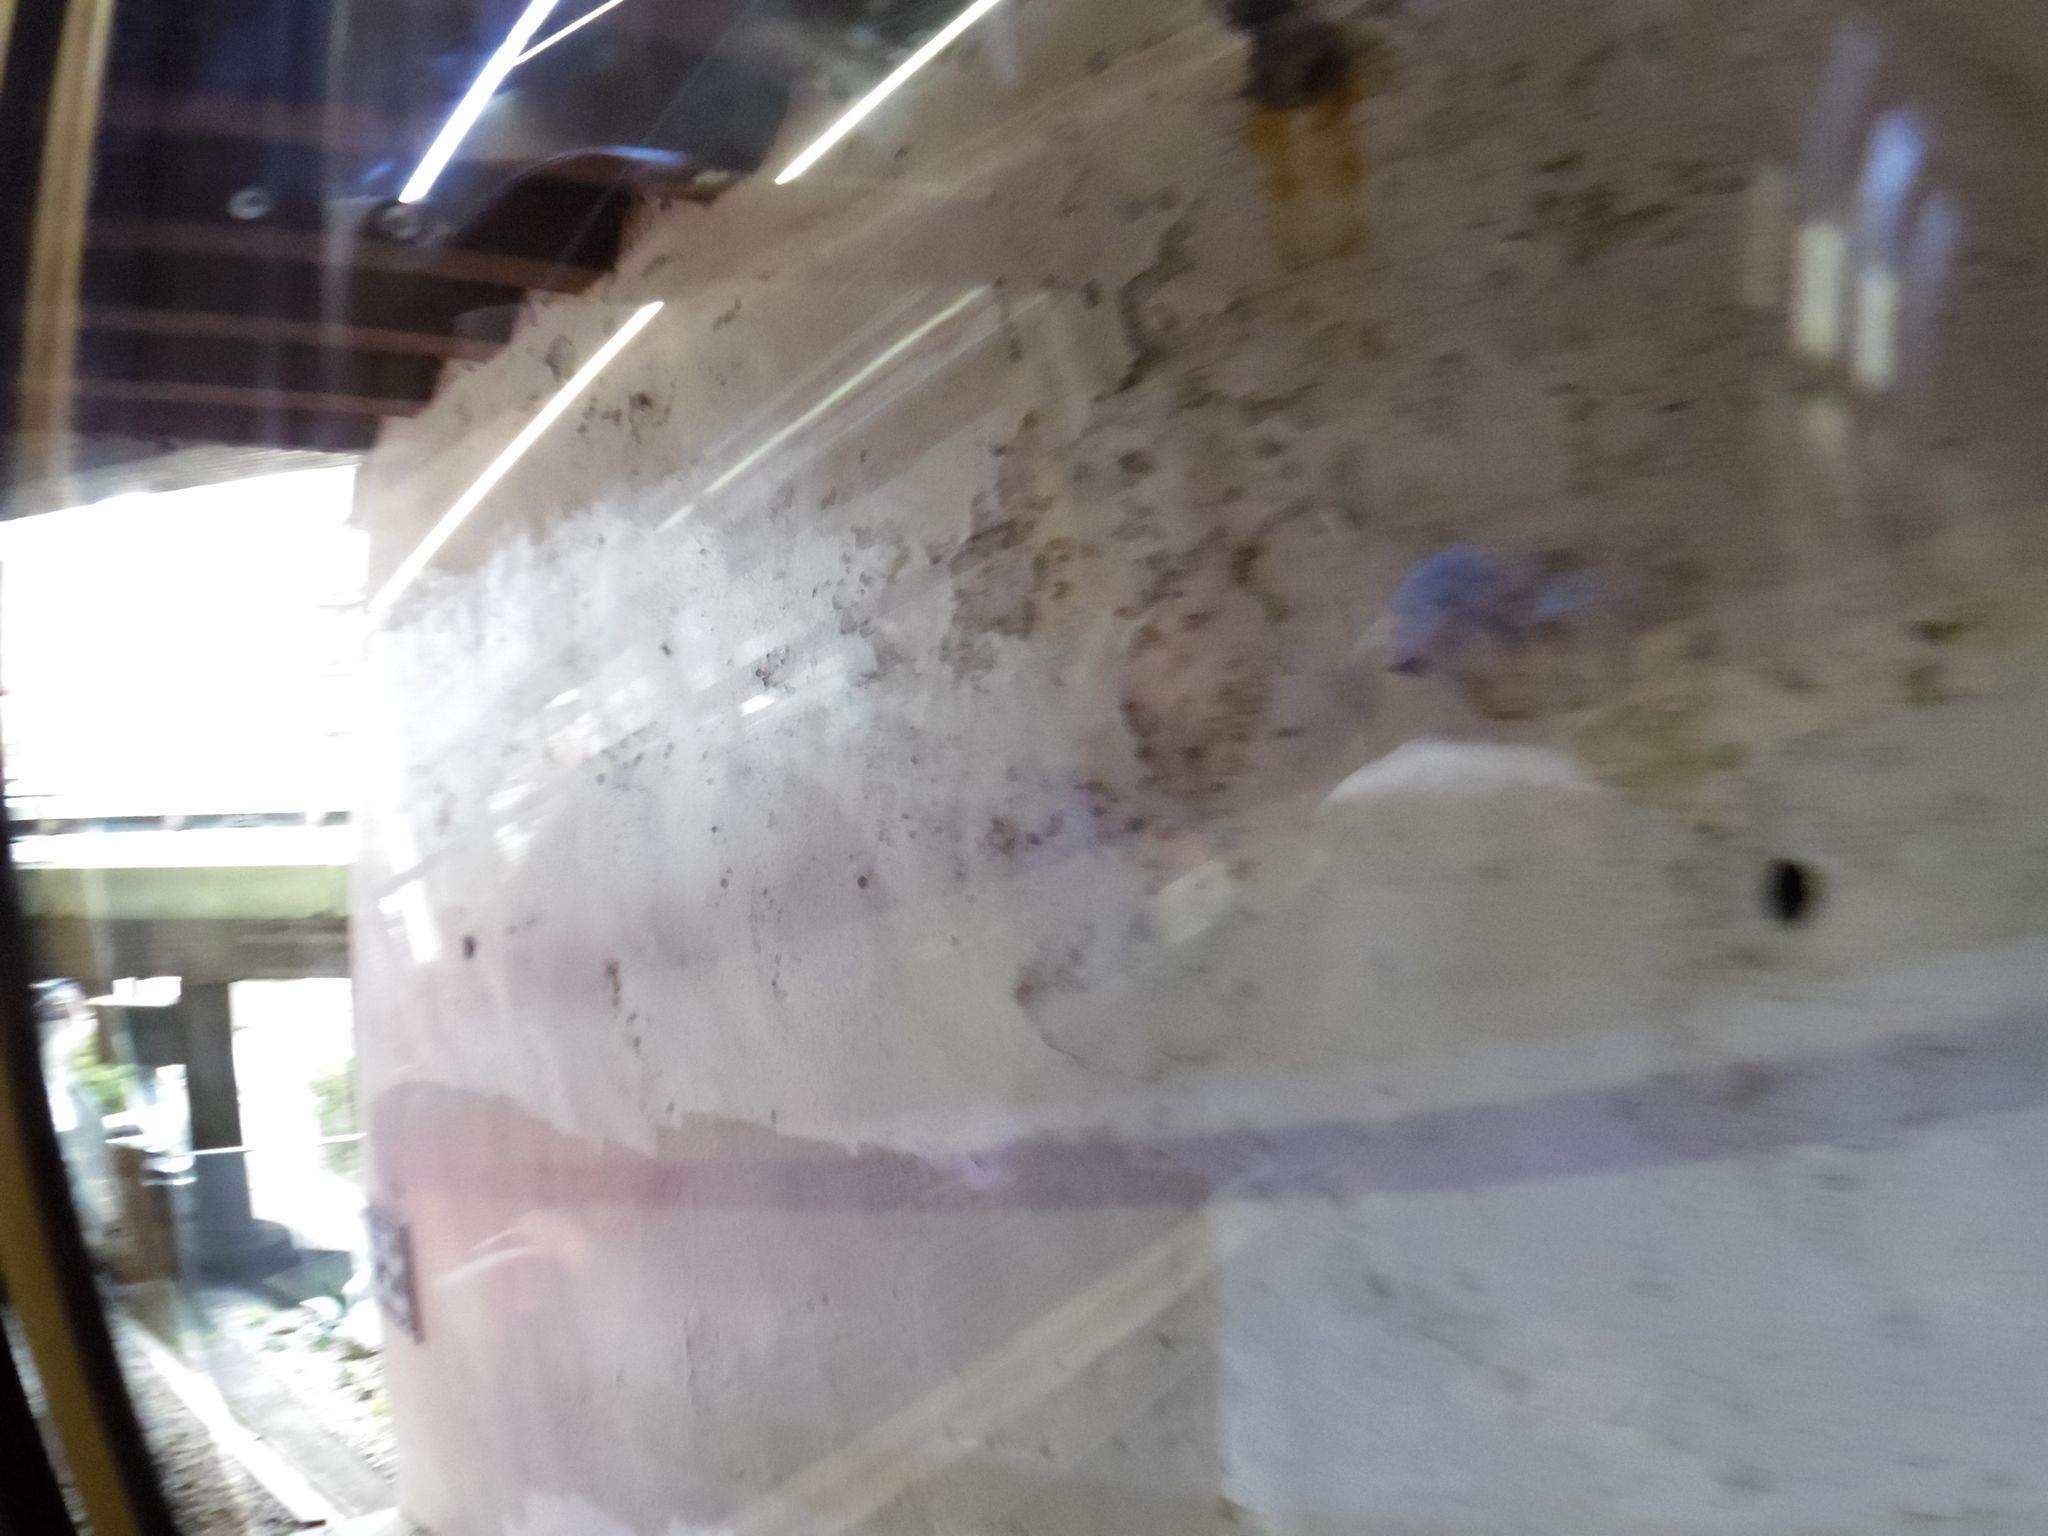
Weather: snowy
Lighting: day
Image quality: slightly poor
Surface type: driving surface
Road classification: steps, service, path
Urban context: urban centre
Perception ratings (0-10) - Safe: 1.12, Lively: 1.75, Beautiful: 8.07, Boring: 3.23, Depressing: 1.29, Wealthy: 2.3